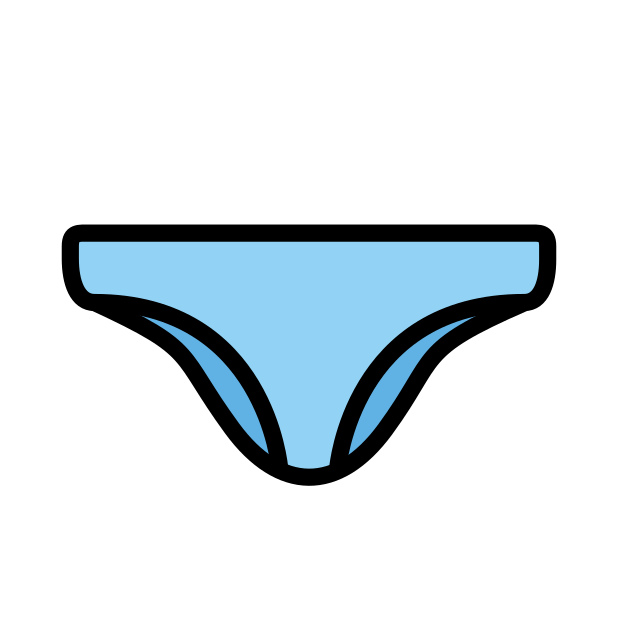
Emoji: 🩲
Name: briefs
Unicode: 0x1fa72